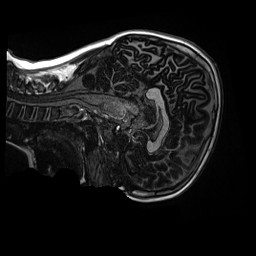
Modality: MP2RAGE
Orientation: sagittal
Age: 9
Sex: male
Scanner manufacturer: siemens
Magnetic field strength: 3 T
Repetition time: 4 s
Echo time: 0.00303 s